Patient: sex M, age 60
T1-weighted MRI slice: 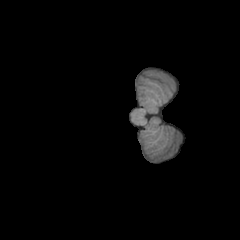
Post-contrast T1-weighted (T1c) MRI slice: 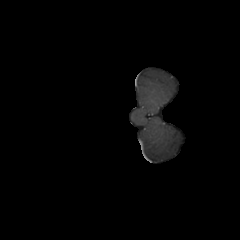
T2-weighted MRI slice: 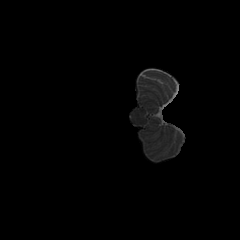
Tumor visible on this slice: no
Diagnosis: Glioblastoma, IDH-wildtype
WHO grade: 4